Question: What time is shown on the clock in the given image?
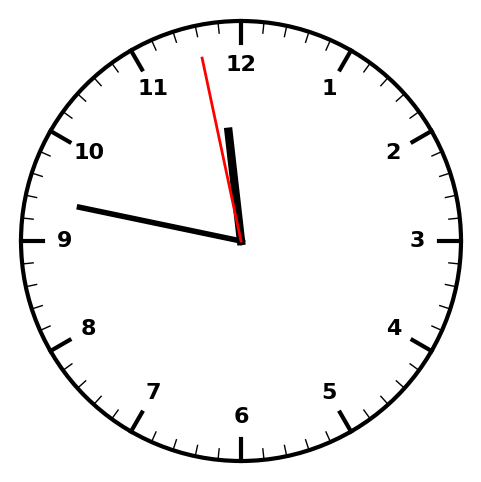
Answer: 11:46:58